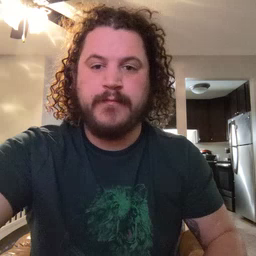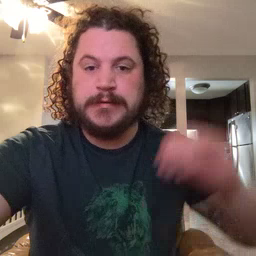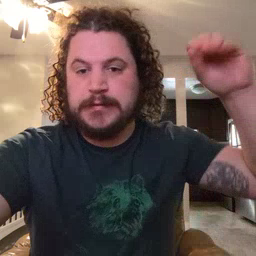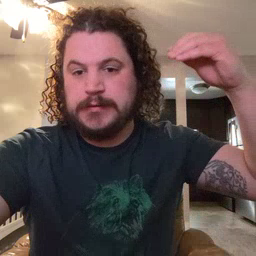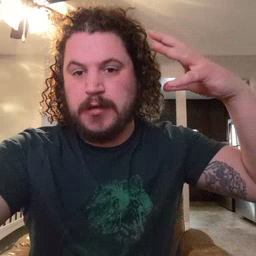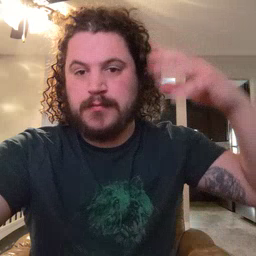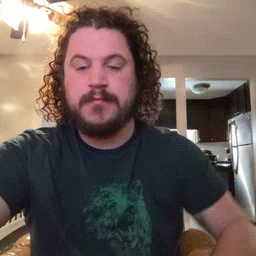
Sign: sun